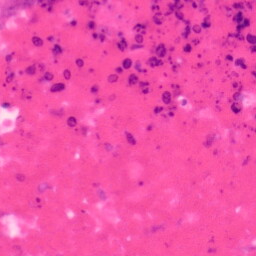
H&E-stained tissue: Colon